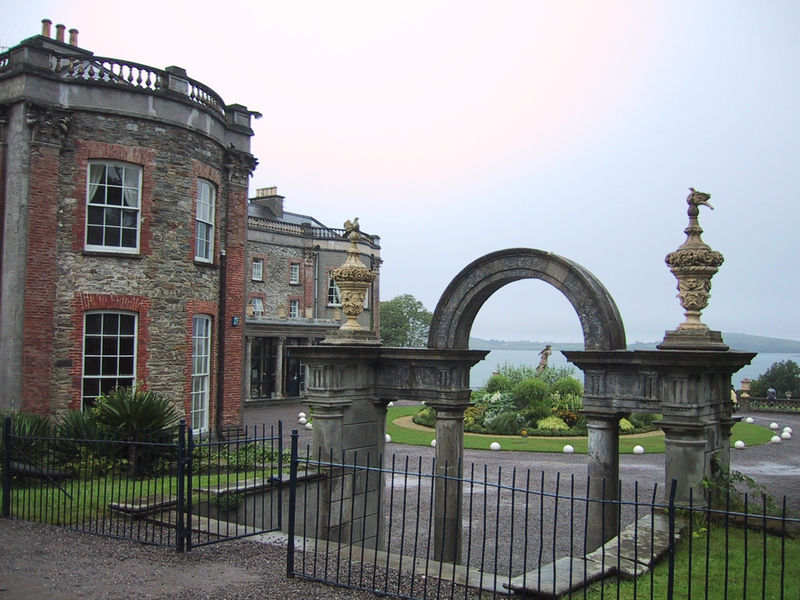
Titel: Bantry House
Künstler: Samuel Hutchinson
Standort: Bantry, Bantry House (EU - IR)
Schlagwörter: see, fenster, säulen, haus, rasen, zaun, schornstein, garten, bogen, stufen, portal, villa, ballustrade, rondell